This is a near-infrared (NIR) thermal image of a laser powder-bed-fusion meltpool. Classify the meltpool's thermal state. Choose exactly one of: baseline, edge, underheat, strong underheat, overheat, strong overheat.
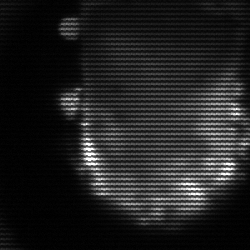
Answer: baseline